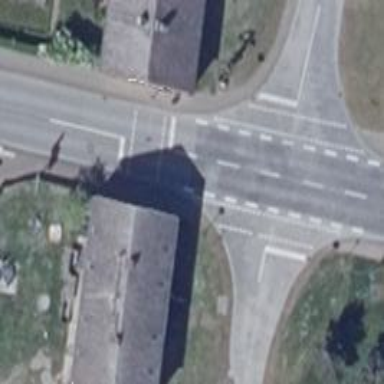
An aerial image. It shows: Road with traffic signals.